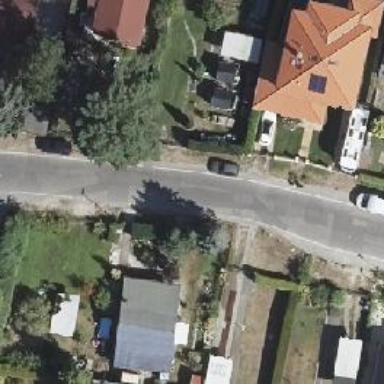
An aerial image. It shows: Asphalt road in residential area.